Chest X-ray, AP view. Patient: 53 years old, sex F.
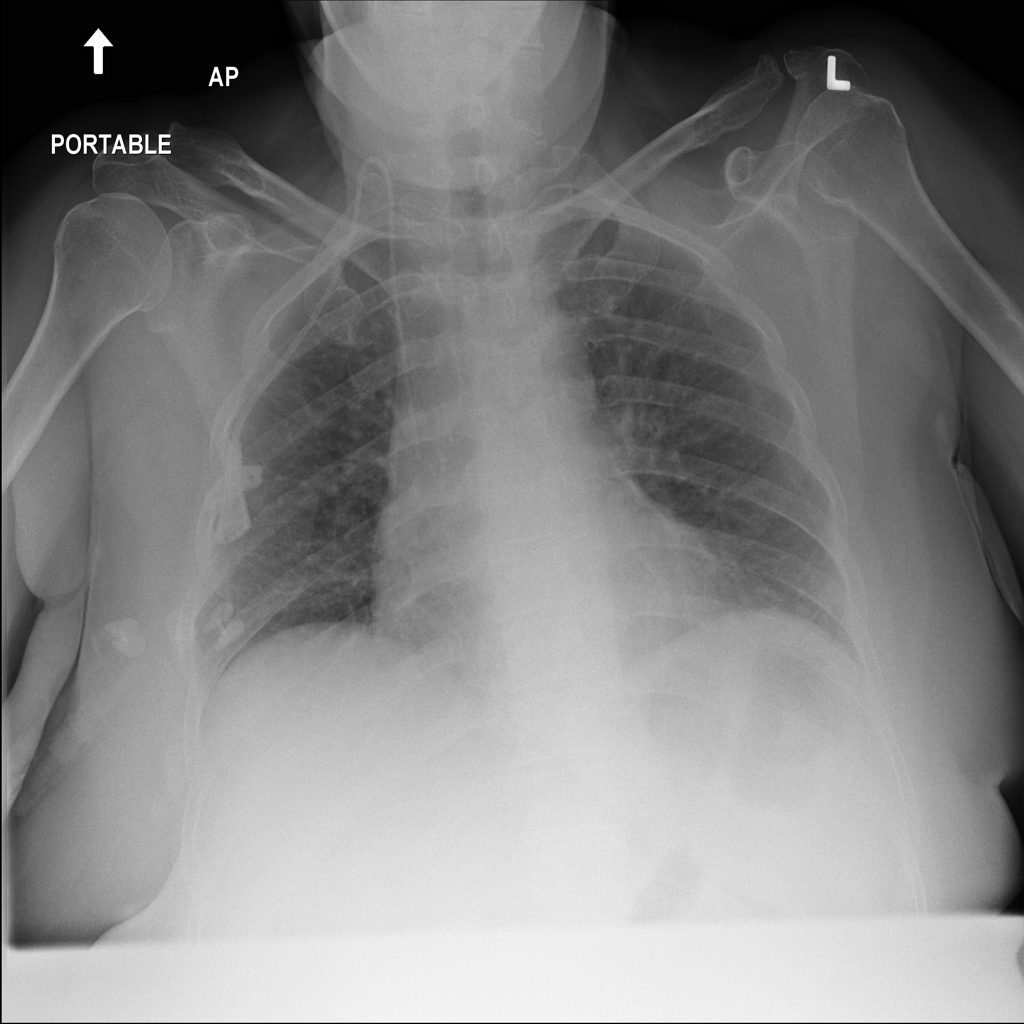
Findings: No Finding